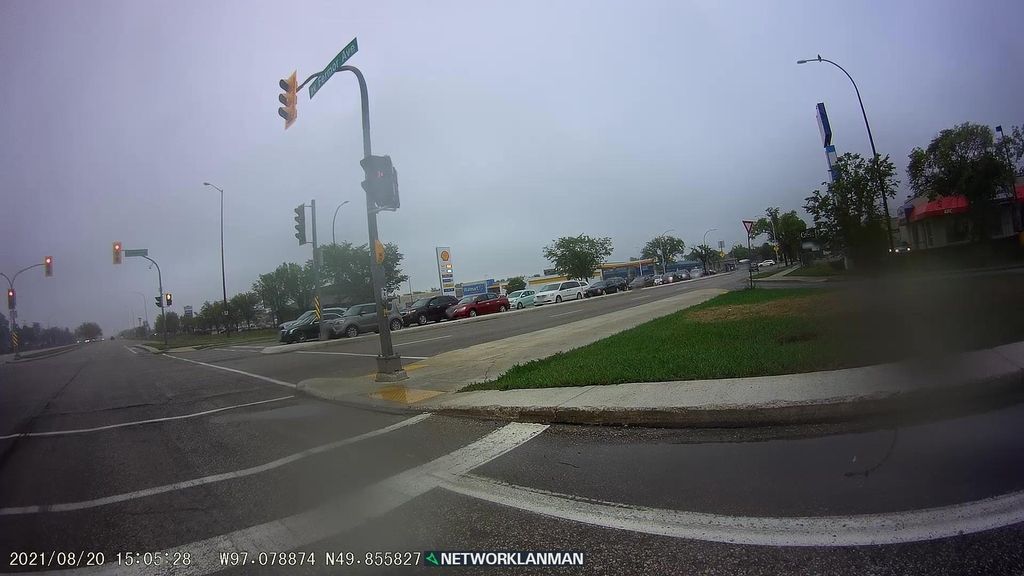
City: winnipeg